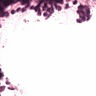
Metastatic tissue present: no